Interaction volume radius: 5 \u00c5
Interaction volume height: 20 \u00c5
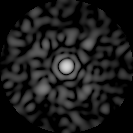
Disorder parameter: 0.8438